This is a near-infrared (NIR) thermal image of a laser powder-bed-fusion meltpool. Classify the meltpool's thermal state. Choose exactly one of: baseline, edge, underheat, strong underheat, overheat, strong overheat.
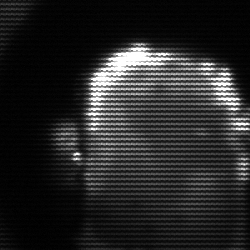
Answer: baseline